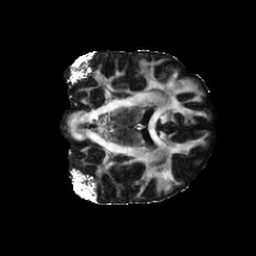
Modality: FA
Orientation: coronal
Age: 25
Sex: female
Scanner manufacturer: siemens
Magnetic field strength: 6.98 T
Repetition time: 7.776 s
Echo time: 0.076 s